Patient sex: M
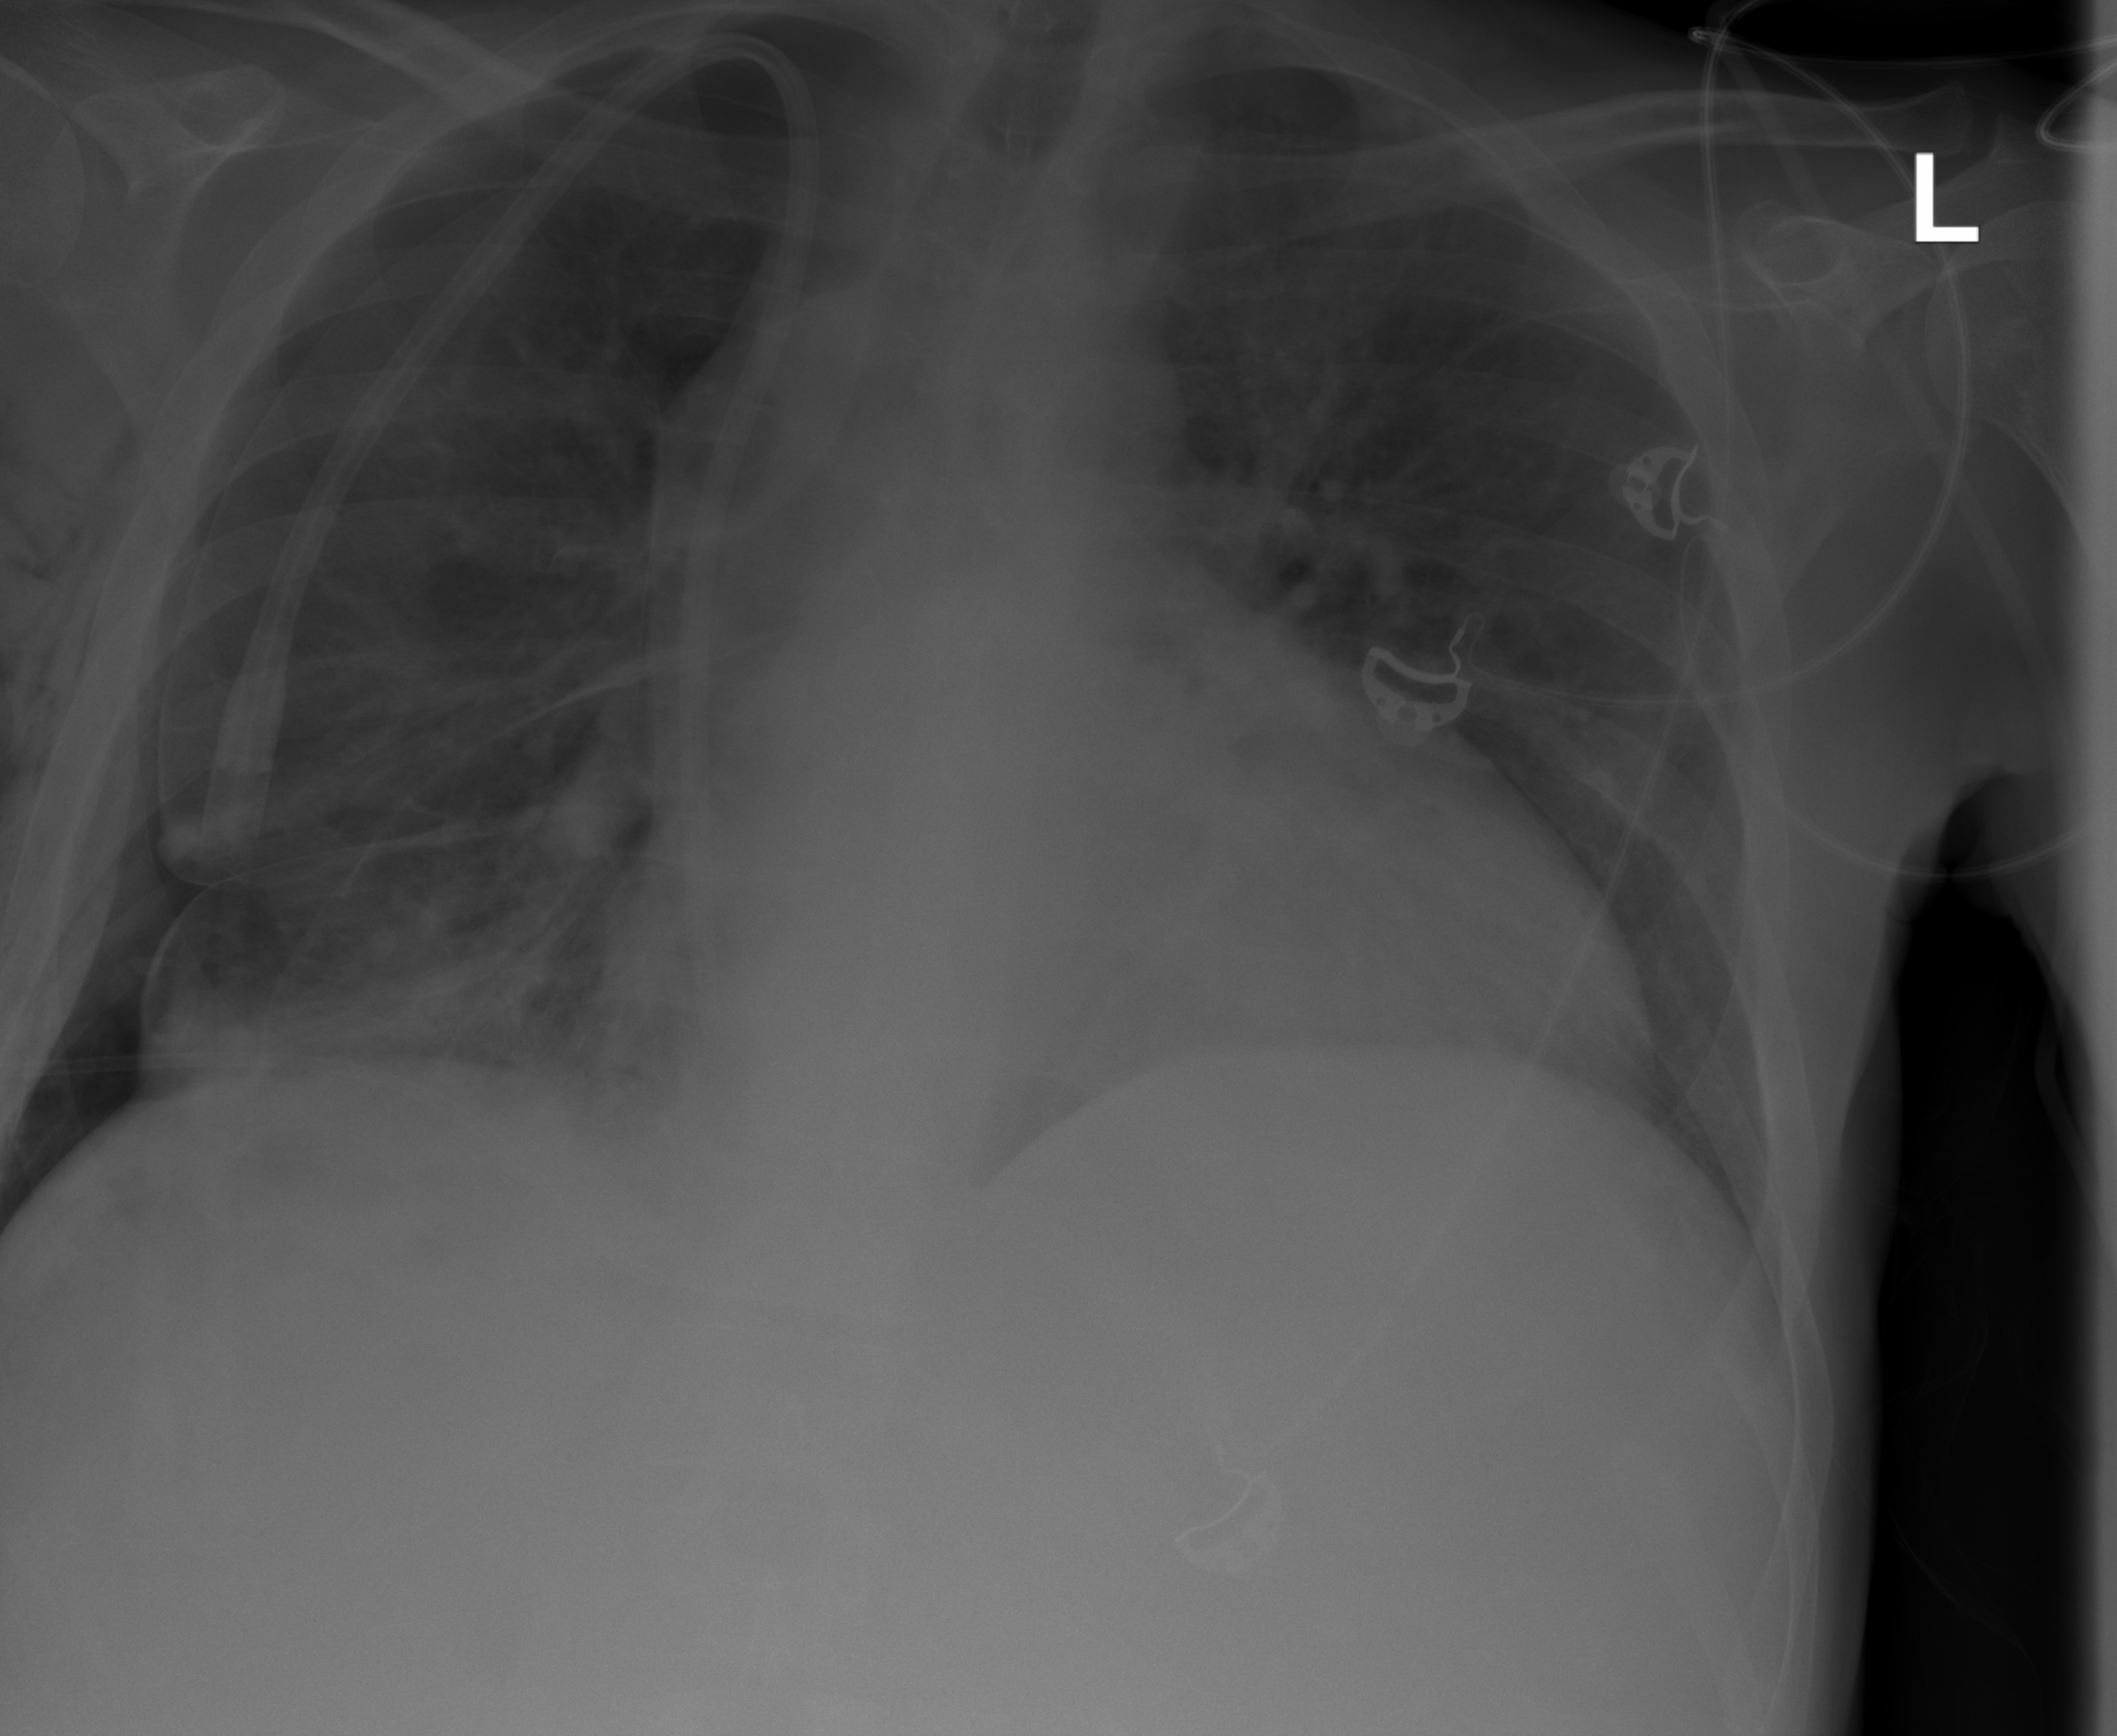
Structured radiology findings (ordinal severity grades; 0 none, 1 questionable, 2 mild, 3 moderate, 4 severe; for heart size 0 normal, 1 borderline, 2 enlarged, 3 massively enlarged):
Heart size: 2
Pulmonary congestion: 0
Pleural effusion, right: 0
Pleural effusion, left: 0
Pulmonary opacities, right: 0
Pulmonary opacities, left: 0
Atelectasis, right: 2
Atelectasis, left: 0